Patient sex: M
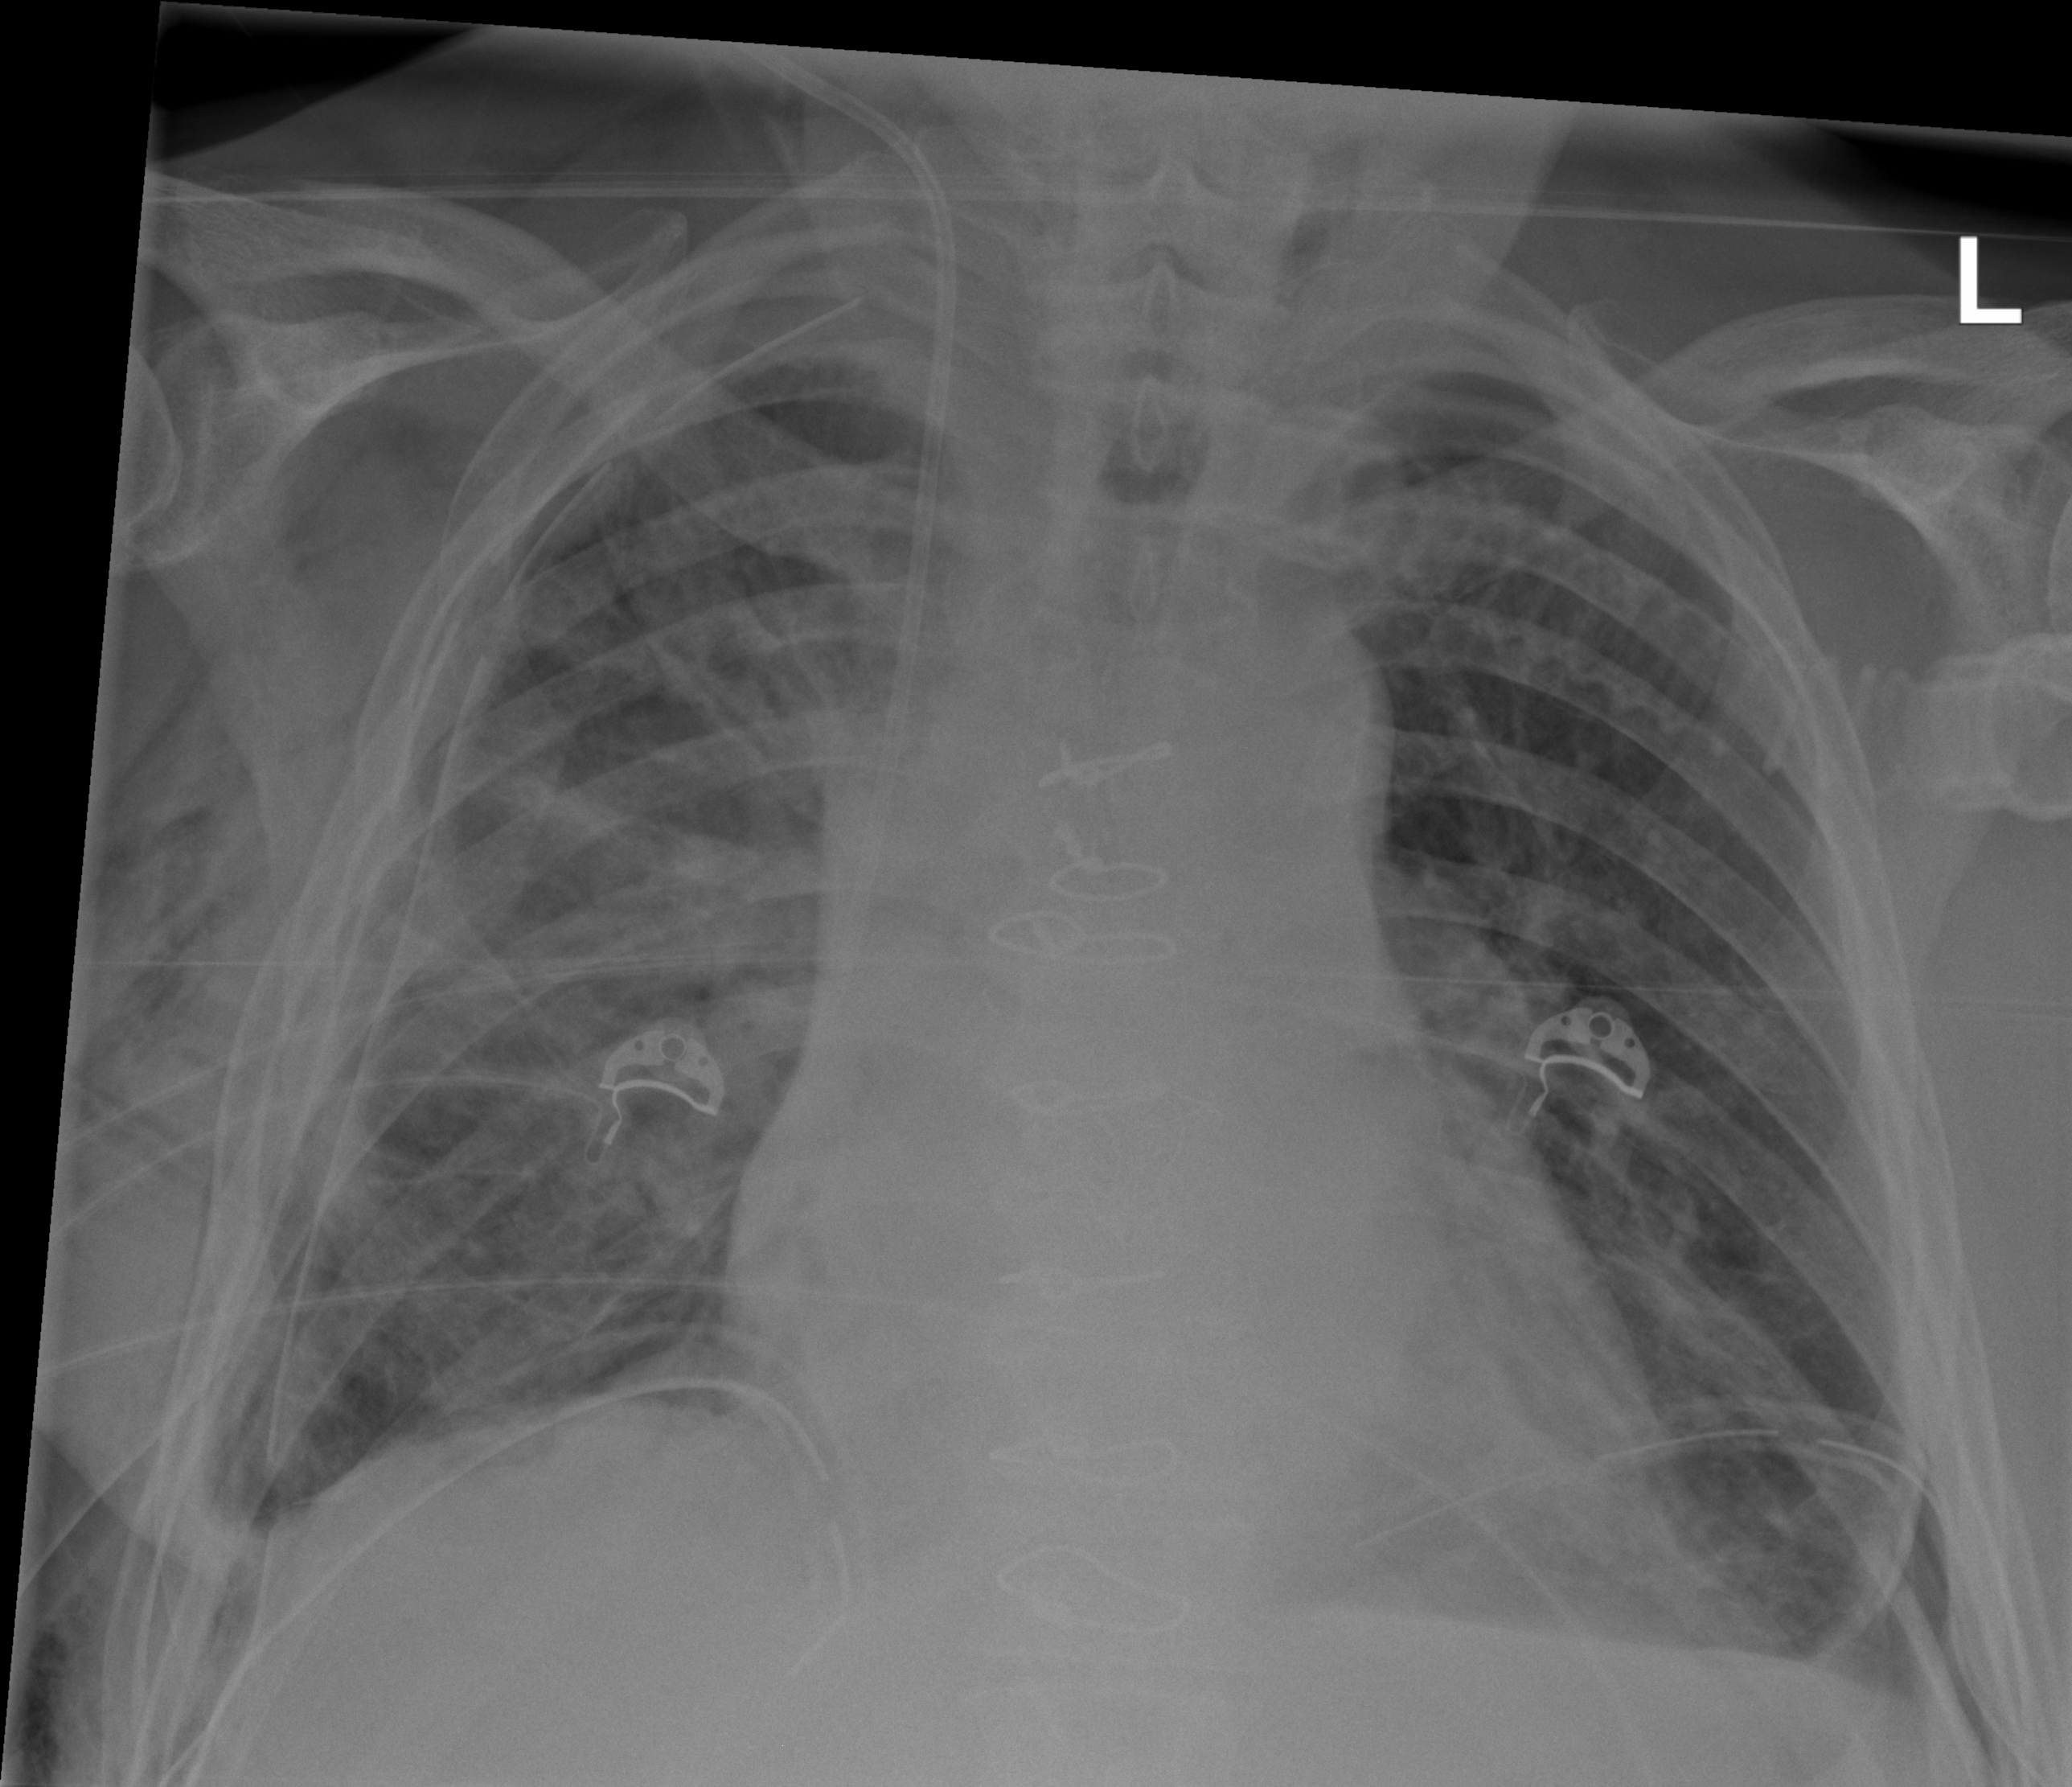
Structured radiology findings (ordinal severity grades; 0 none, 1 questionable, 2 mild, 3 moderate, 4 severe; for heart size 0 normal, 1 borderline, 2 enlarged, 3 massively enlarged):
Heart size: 2
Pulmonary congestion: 2
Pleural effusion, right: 2
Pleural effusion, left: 0
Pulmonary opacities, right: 3
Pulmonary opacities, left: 0
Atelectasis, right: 3
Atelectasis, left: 0